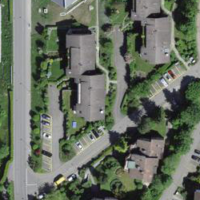
EUNIS habitat code: 55
Species observed at this site:
Symphoricarpos albus